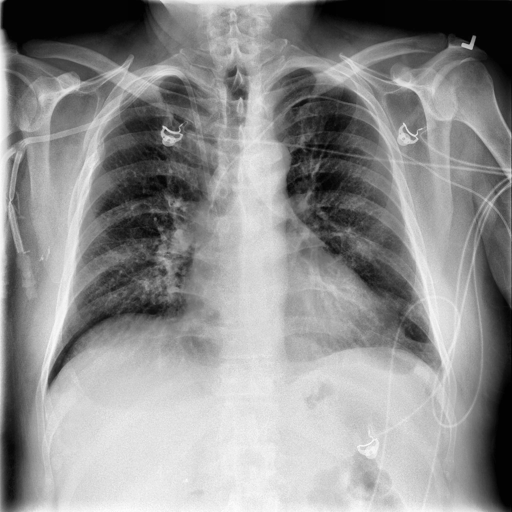
Finding: NORMAL